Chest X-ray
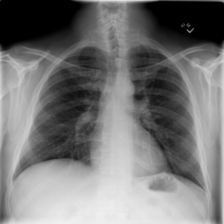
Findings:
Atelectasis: negative
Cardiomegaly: negative
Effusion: negative
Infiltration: negative
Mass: negative
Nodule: negative
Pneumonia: negative
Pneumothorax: negative
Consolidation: negative
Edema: negative
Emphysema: negative
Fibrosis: negative
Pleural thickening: negative
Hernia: negative